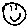
Label: smiley face